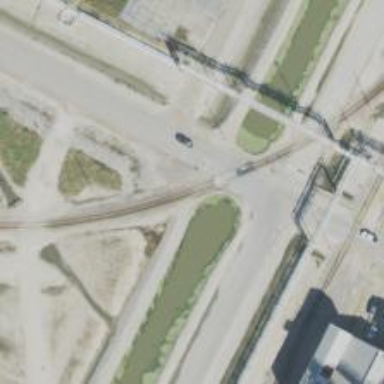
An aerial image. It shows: Level crossing along the railway.